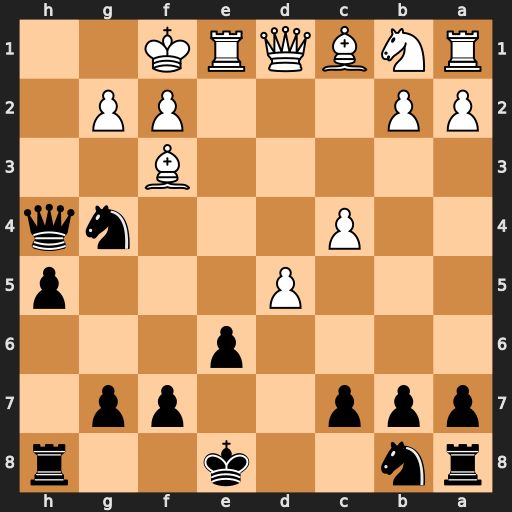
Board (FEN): rn2k2r/ppp2pp1/4p3/3P3p/2P3nq/5B2/PP3PP1/RNBQRK2
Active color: b
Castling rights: kq
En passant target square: -
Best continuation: Qxf2#